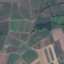
Land use / land cover: PermanentCrop